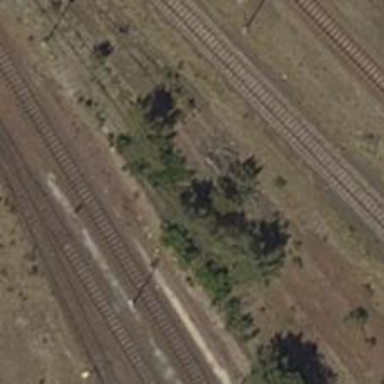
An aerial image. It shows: Abandoned railway yard.